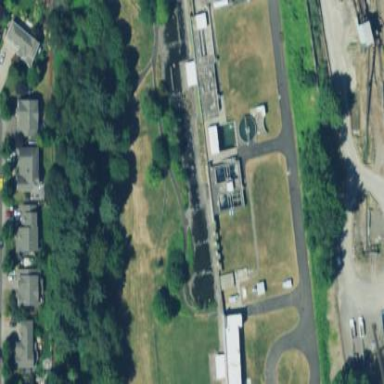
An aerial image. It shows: View of wastewater plant.